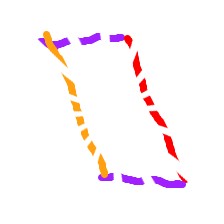
Shape: parallelogram